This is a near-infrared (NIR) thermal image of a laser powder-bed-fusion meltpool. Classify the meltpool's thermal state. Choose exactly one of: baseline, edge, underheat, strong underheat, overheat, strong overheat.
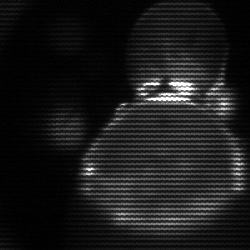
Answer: edge